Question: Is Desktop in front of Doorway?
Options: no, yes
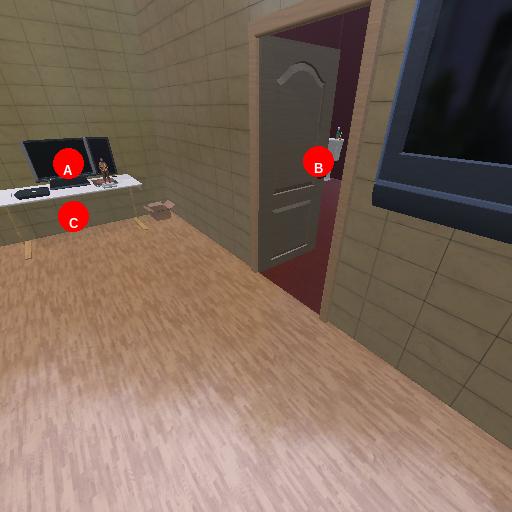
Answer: no